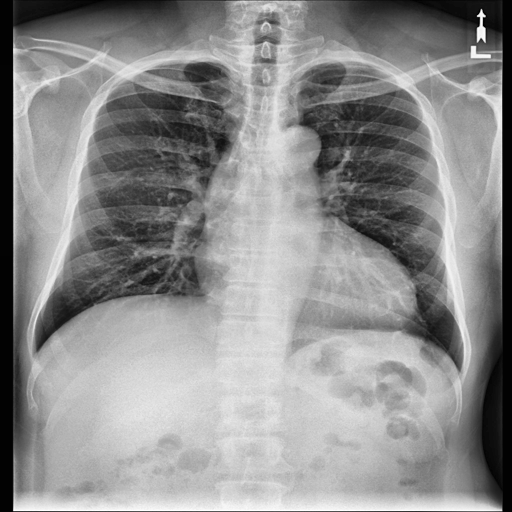
Finding: NORMAL